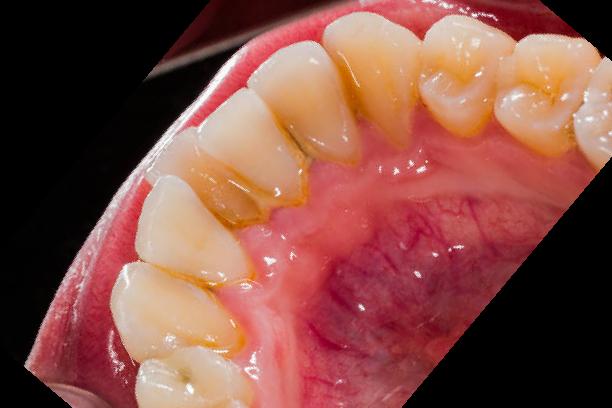
Condition: Gingivitis